Aerial crown-view tile of a tropical tree (Barro Colorado Island, Panama), acquired 20250414:
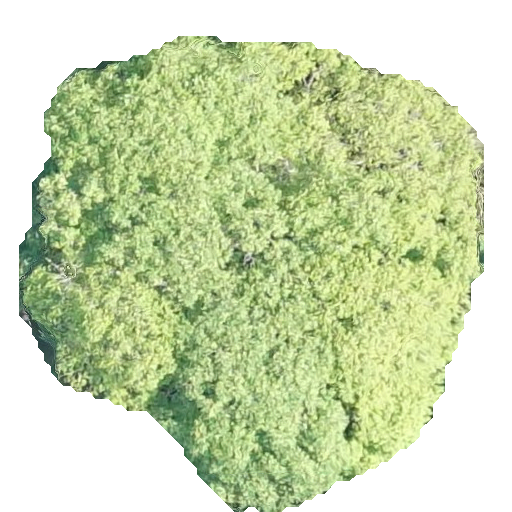
Species: Dipteryx oleifera
GBIF accepted scientific name: Dipteryx oleifera
Crown area: 246.663 m²